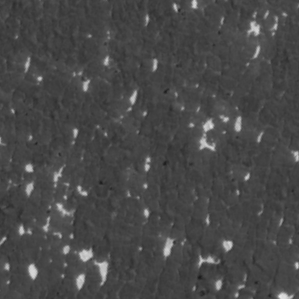
Label: frost